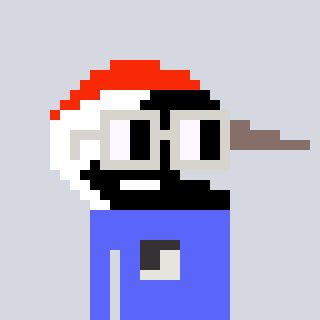
a pixel art character with square light gray glasses, a crane-shaped head and a purple-colored body on a cool background